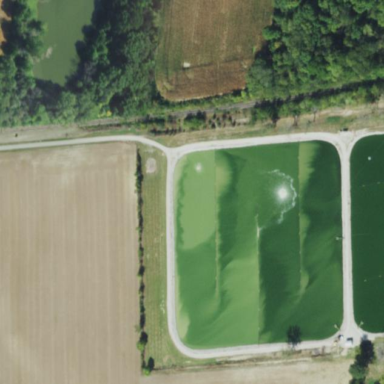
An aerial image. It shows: Reservoir of natural water.